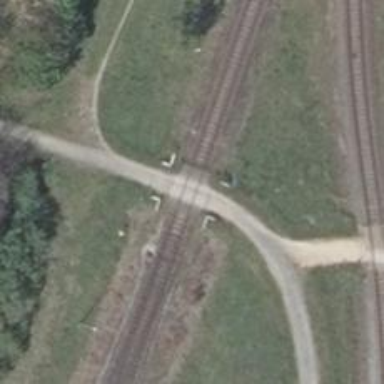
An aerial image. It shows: Crossing for the railway.